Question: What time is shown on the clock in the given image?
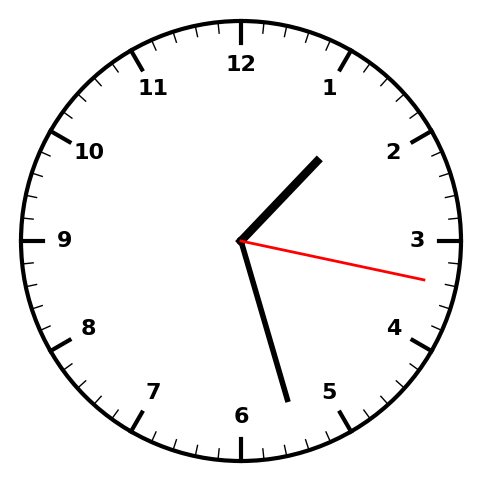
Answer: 01:27:17